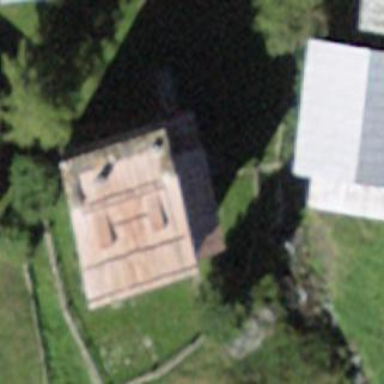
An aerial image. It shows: Historic castle building.